Aerial crown-view tile of a tropical tree (Barro Colorado Island, Panama), acquired 20250217:
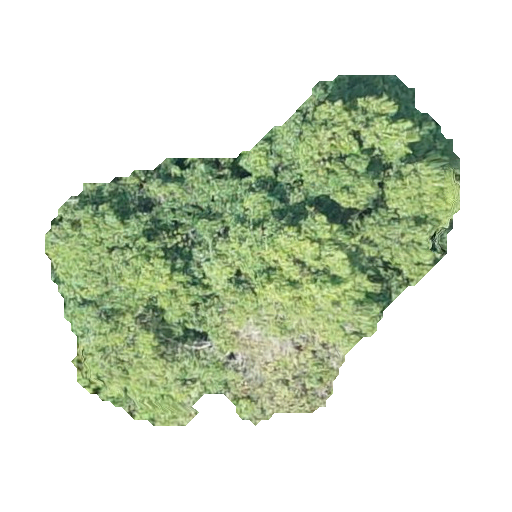
Species: Dendropanax arboreus
GBIF accepted scientific name: Dendropanax arboreus
Crown area: 138.855 m²